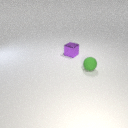
small purple metal cube behind small green rubber sphere